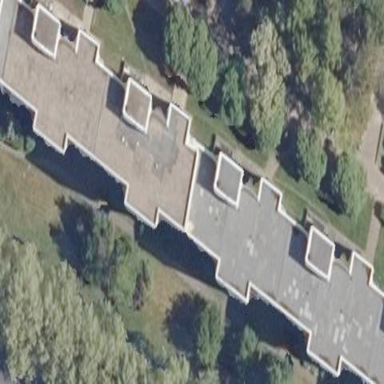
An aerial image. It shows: Residential building with apartments. It has flat roof.